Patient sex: M
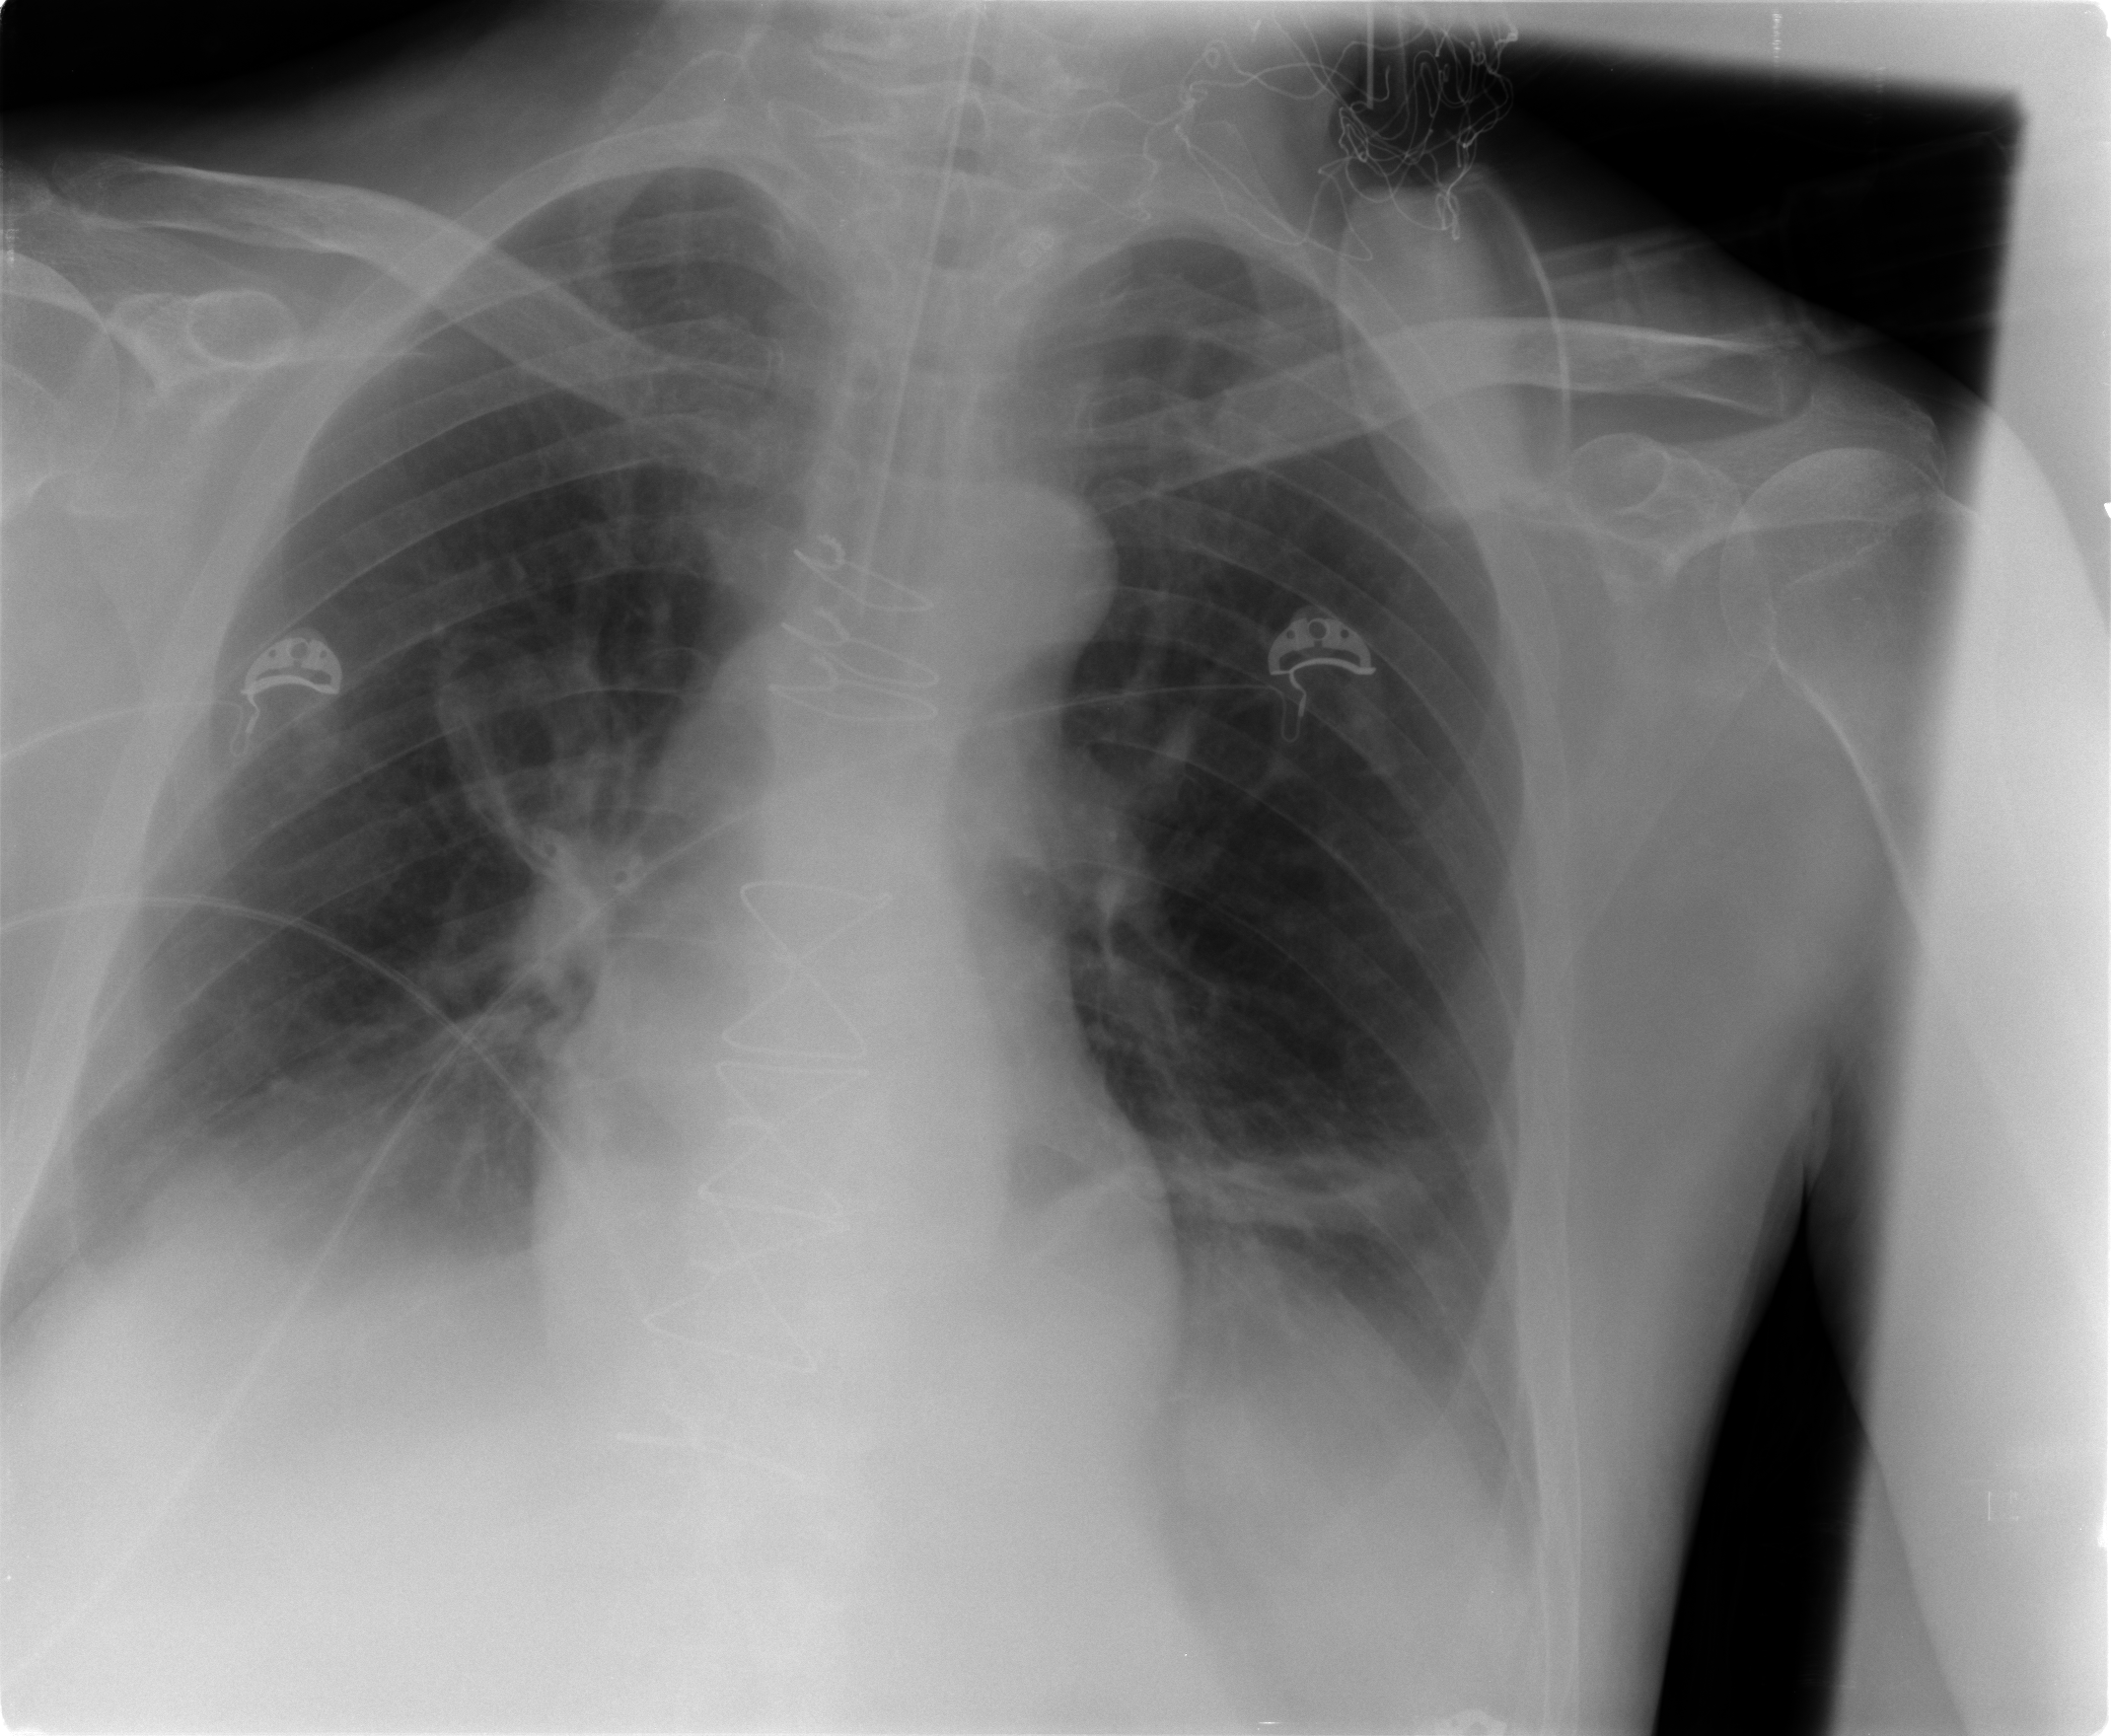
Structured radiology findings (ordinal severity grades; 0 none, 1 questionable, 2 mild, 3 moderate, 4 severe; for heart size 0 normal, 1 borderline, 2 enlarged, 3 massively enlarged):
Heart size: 0
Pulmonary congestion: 0
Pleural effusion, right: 2
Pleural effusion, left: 2
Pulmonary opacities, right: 0
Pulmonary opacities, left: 0
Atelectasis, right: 2
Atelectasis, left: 2